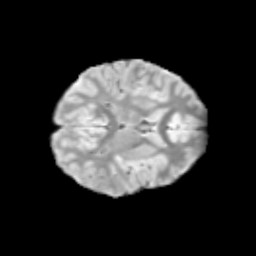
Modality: T2w
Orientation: axial
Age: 9
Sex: male
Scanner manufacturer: siemens
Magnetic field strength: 3 T
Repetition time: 3.8 s
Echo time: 0.07 s